Question: <URL>
because my sliding window can move outside the table,
e.g. for 3x3 window, two columns of the window can be on the left end of the table
and one column will be on the right end. These images show window moving to the left

I need algorithm for this sliding window, sliding window in the mentioned question doesn't move outside the table.
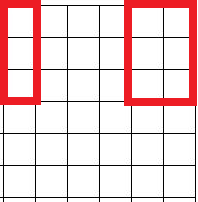
Answer: You can use the modulo operation ('%') in order to confine the indexes.
'''
Size arraySize = new Size(20, 15);
Size windowSize = new Size(3, 3);
double[,] array = new double[arraySize.Width, arraySize.Height];
// Set the location of the window
Point windowLocation = new Point(18, 14);
for (int x = 0; x < windowSize.Width; x++) {
for (int y = 0; y < windowSize.Height; y++) {
DoSomethingWith(array[(windowLocation.X + x) % arraySize.Width,
(windowLocation.Y + y) % arraySize.Height]);
}
}
'''